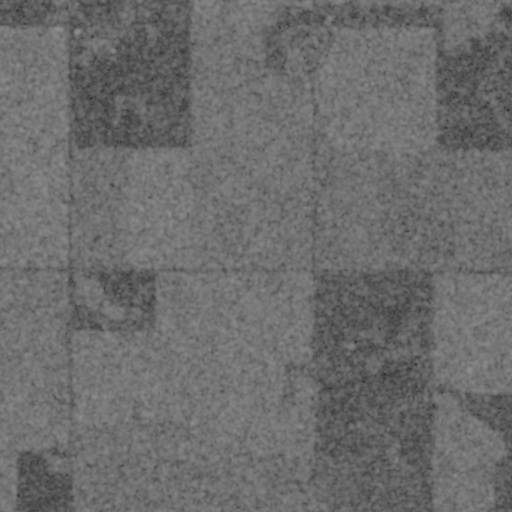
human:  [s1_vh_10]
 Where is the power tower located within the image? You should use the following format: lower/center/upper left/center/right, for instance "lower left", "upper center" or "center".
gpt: The power tower is located in the left of the image.
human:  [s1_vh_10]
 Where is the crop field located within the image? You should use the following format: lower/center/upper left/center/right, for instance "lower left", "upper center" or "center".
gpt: There is no crop field in the image.

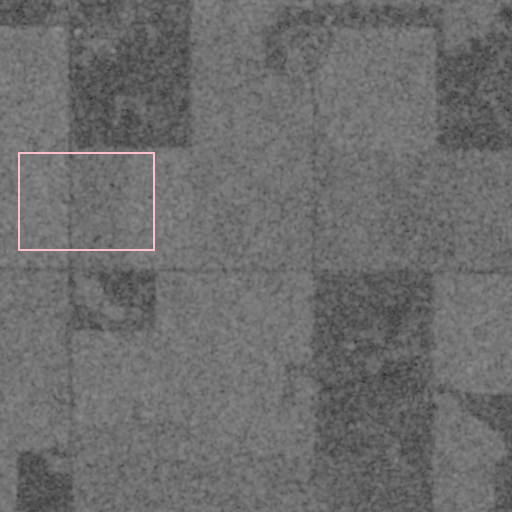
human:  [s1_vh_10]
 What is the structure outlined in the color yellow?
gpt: There is no yellow outline.
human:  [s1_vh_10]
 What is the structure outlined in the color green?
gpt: There is no structure outlined in green.